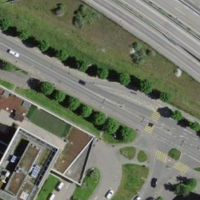
EUNIS habitat code: 57
Species observed at this site:
Buteo buteo
Falco tinnunculus
Passer domesticus